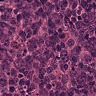
Metastatic tissue present: no